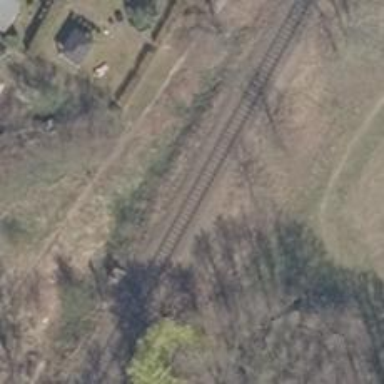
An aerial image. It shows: Railway signal.